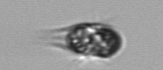
Label: Mesodinium